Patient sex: M
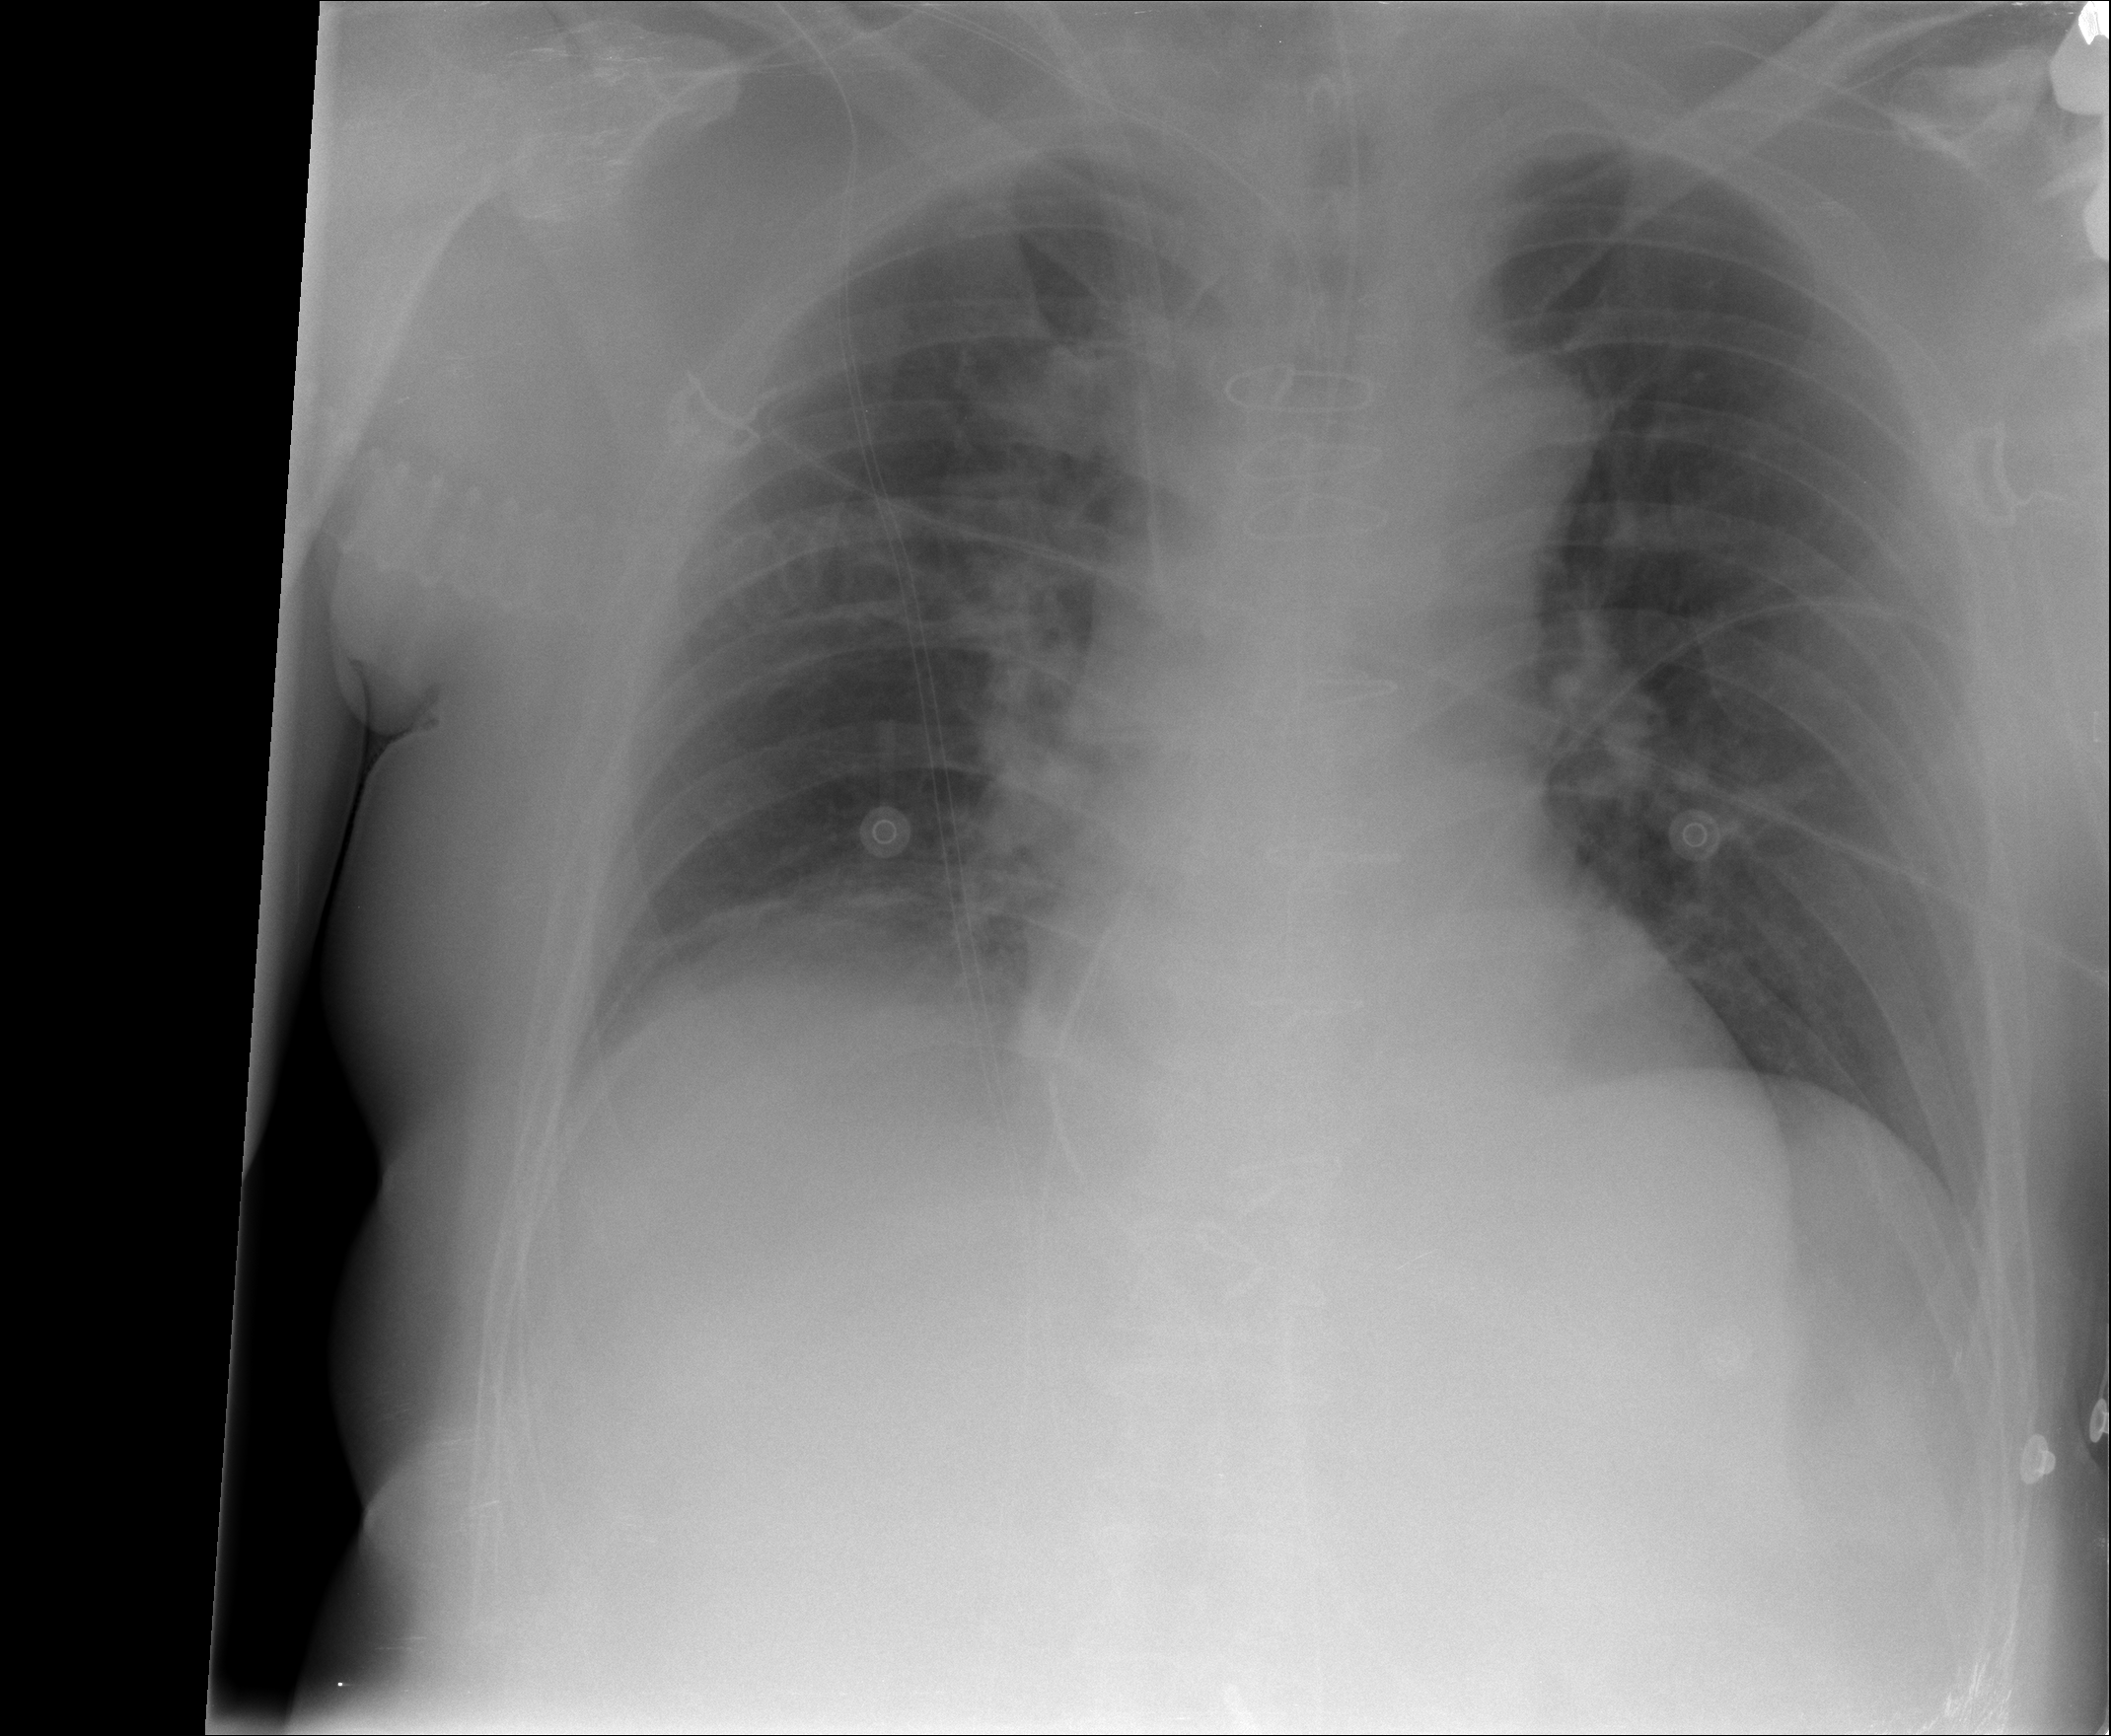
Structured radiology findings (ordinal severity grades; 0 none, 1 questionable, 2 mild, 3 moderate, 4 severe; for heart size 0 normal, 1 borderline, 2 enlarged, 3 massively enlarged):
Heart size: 0
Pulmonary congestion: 0
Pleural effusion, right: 0
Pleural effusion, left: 0
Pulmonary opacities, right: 0
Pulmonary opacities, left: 0
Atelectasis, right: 2
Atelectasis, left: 0